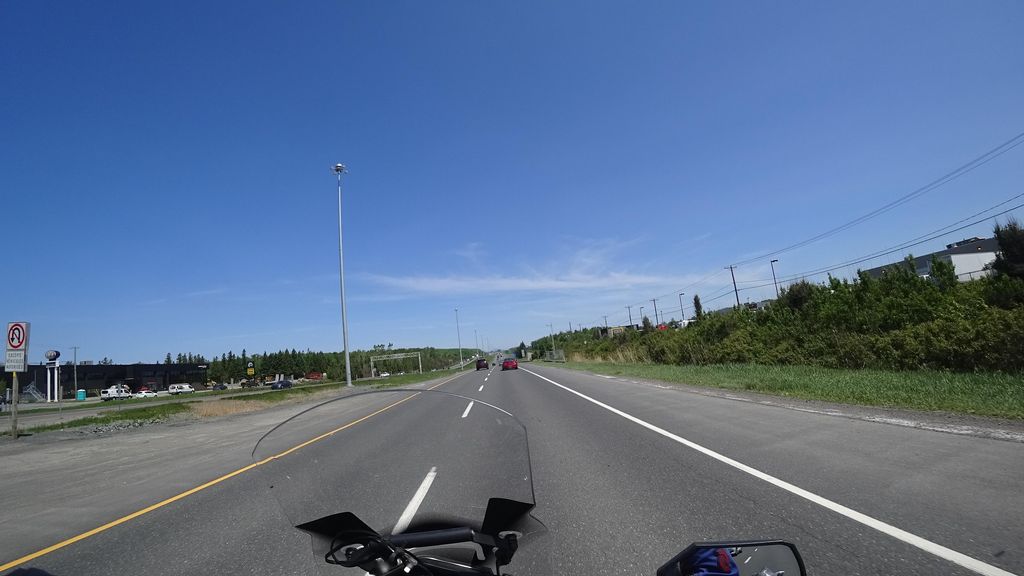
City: quebec_city